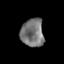
Tissue: prostate
Cell type: T cells
Senescence score: 0.2979
Nuclear area (px): 638
Mean DAPI intensity: 117.768